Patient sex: M
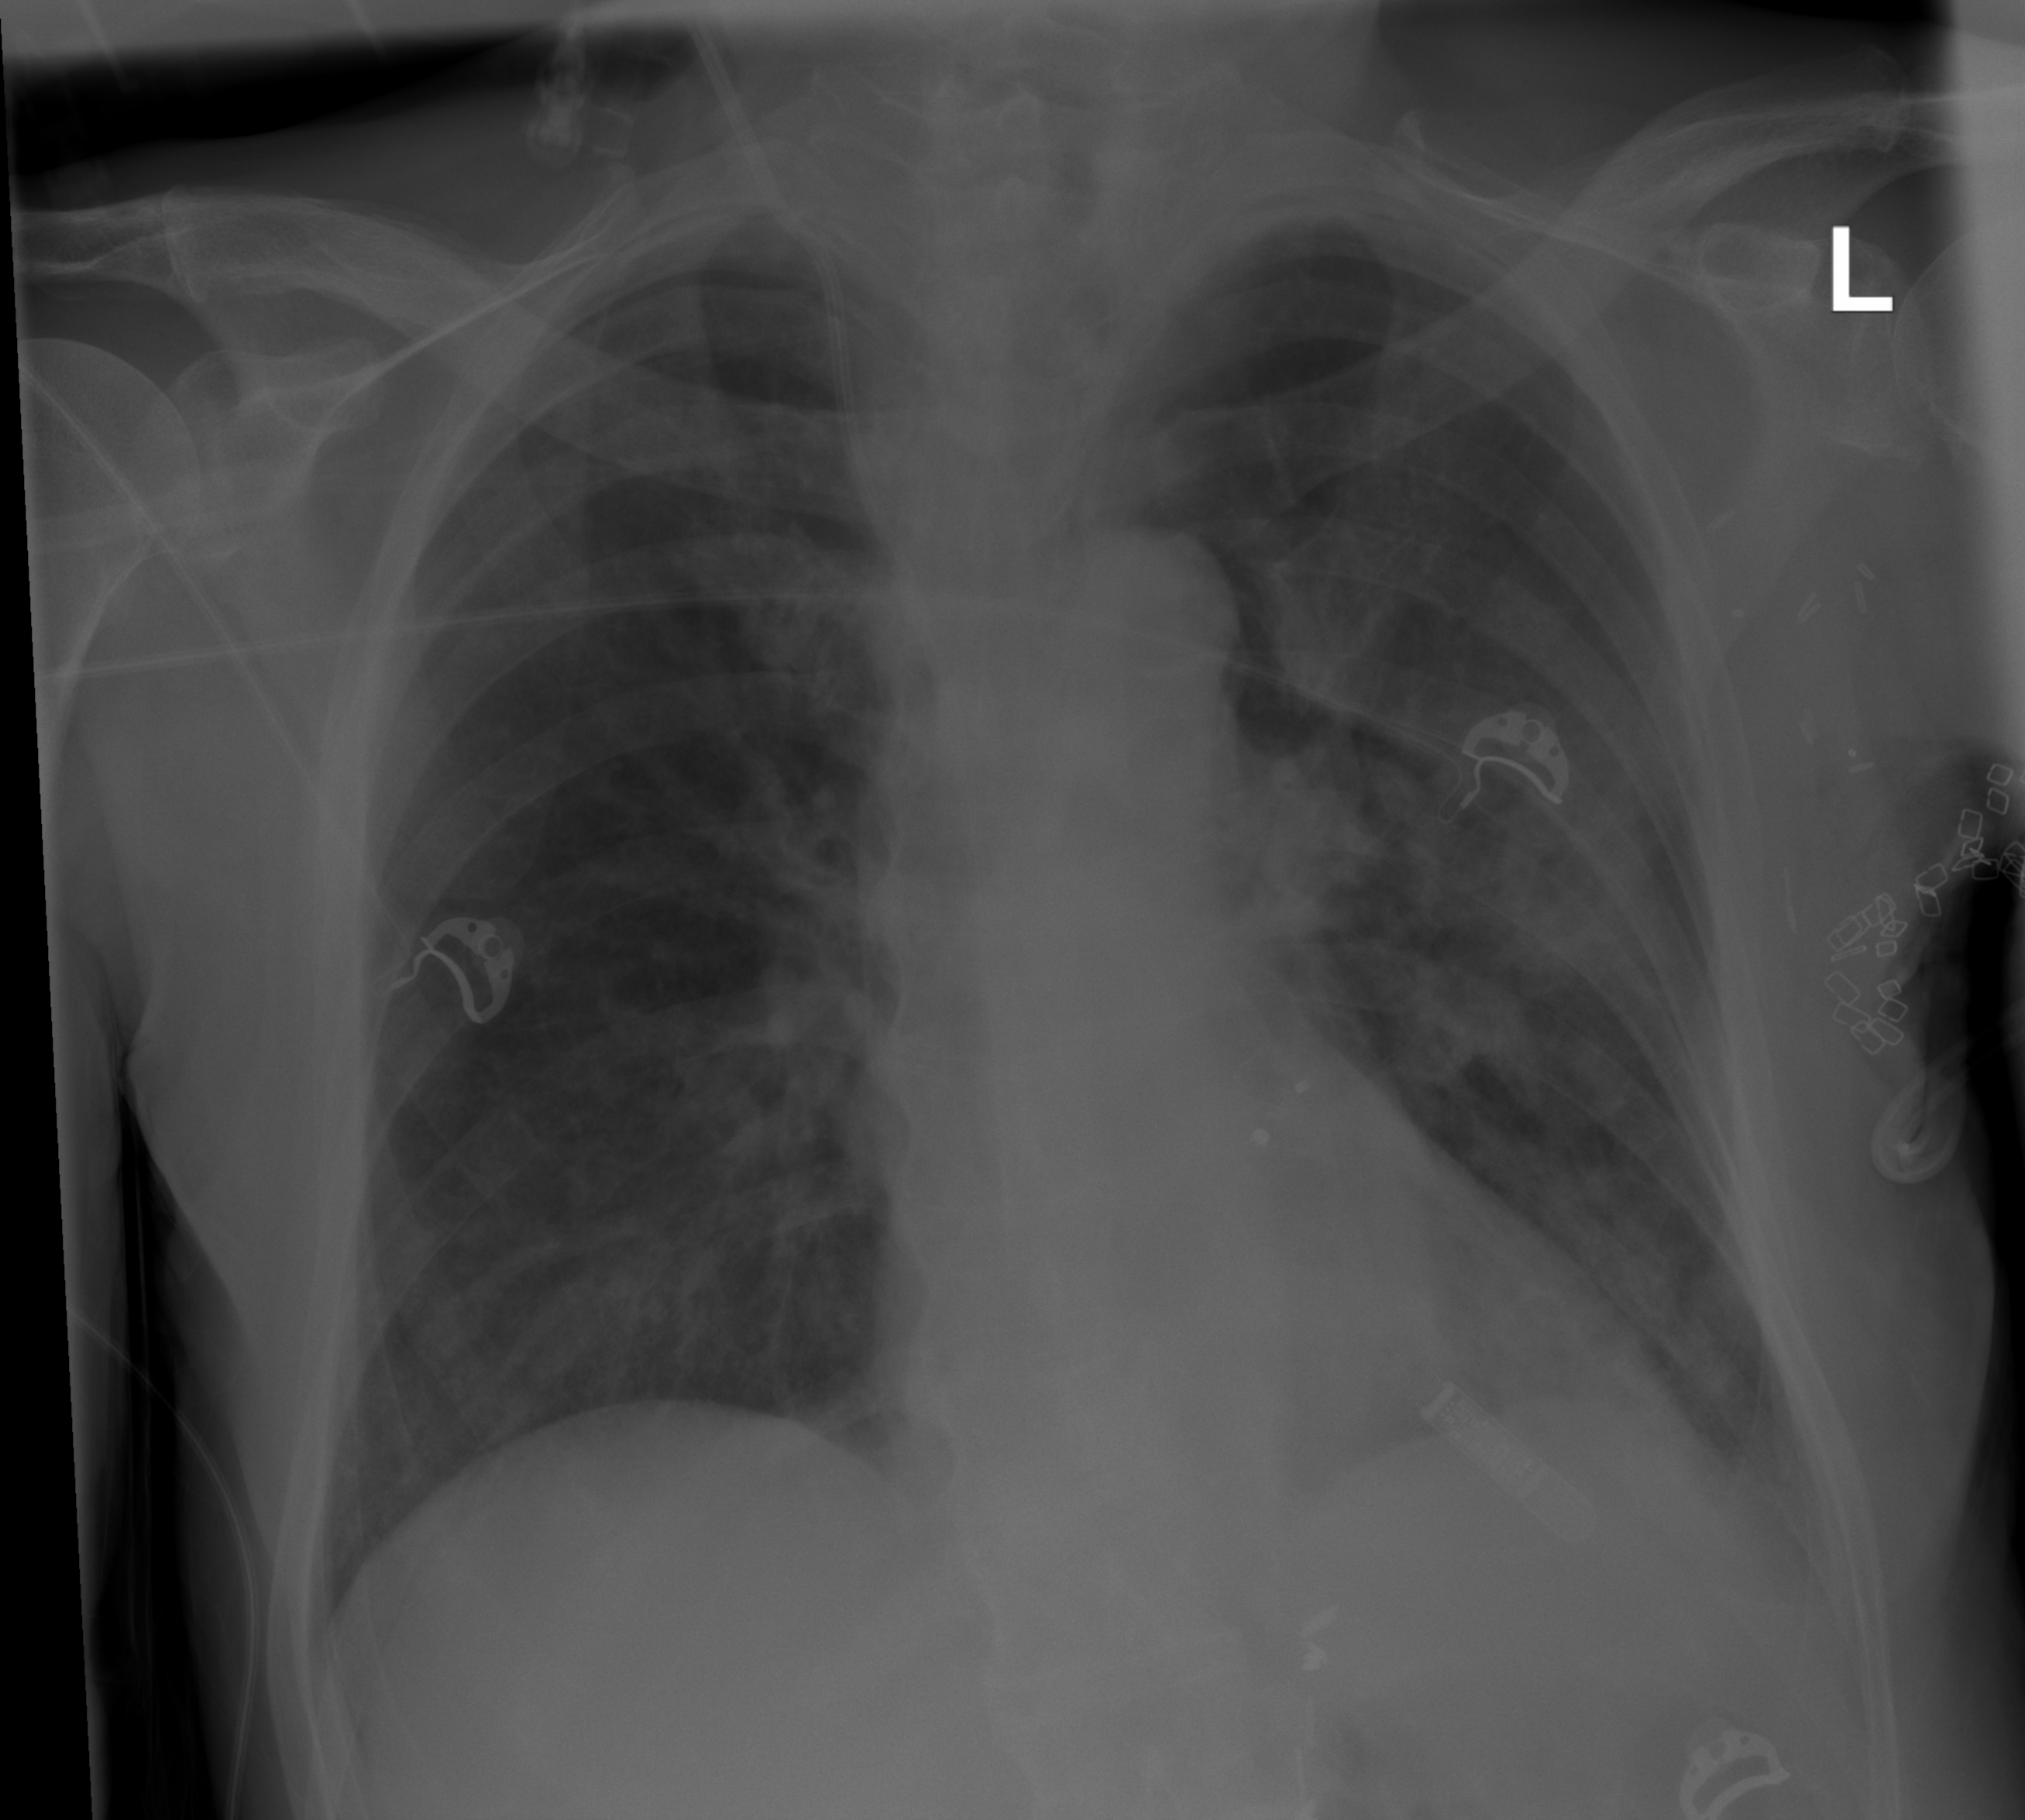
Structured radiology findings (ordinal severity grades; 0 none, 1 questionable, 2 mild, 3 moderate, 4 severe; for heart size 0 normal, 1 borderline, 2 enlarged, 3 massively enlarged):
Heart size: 0
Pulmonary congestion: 0
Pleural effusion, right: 0
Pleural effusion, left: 0
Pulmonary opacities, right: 2
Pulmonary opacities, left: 3
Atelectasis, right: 0
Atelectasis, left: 1